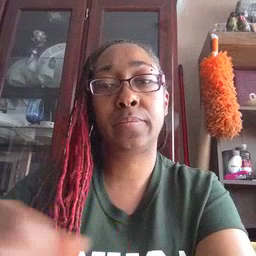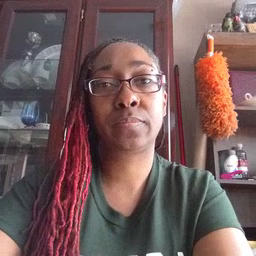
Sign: bath